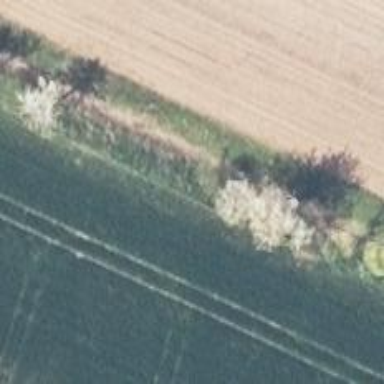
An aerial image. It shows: Row of deciduous broadleaved trees.